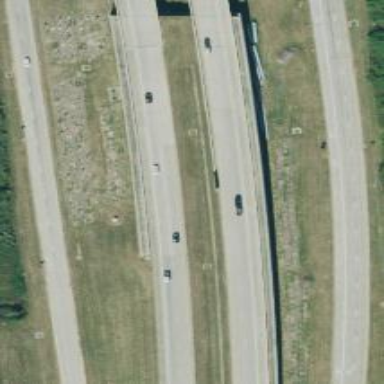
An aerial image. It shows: View of motorway.